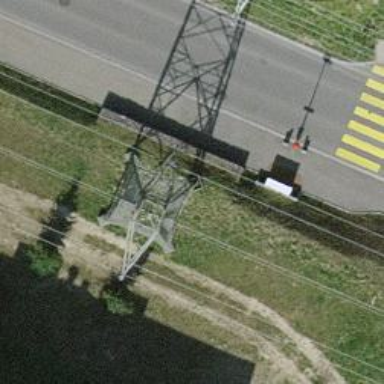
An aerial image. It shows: Lattice structure tower.